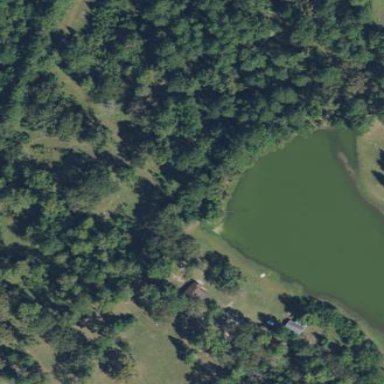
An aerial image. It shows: Peaceful pond surrounded by nature.